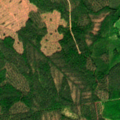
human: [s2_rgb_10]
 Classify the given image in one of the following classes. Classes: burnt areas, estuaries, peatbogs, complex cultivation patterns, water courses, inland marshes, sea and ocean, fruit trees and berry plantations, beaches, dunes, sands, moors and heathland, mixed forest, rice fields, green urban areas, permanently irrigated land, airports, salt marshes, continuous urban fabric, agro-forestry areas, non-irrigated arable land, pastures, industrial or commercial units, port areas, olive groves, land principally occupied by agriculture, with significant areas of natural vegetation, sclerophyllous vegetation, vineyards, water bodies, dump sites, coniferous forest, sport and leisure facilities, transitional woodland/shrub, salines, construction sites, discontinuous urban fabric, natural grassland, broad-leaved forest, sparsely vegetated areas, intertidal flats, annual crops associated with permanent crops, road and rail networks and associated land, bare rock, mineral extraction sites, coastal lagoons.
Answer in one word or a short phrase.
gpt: coniferous forest, mixed forest, transitional woodland/shrub